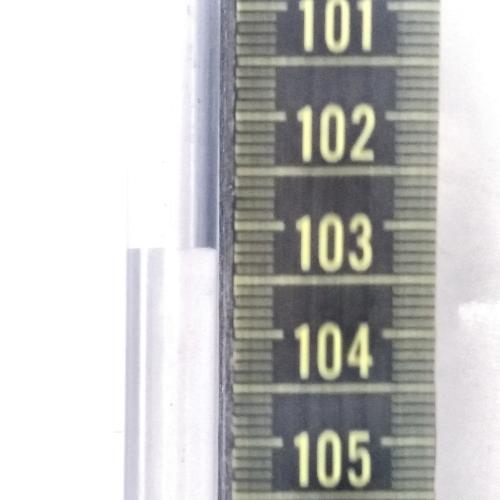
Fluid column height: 103.2 cm